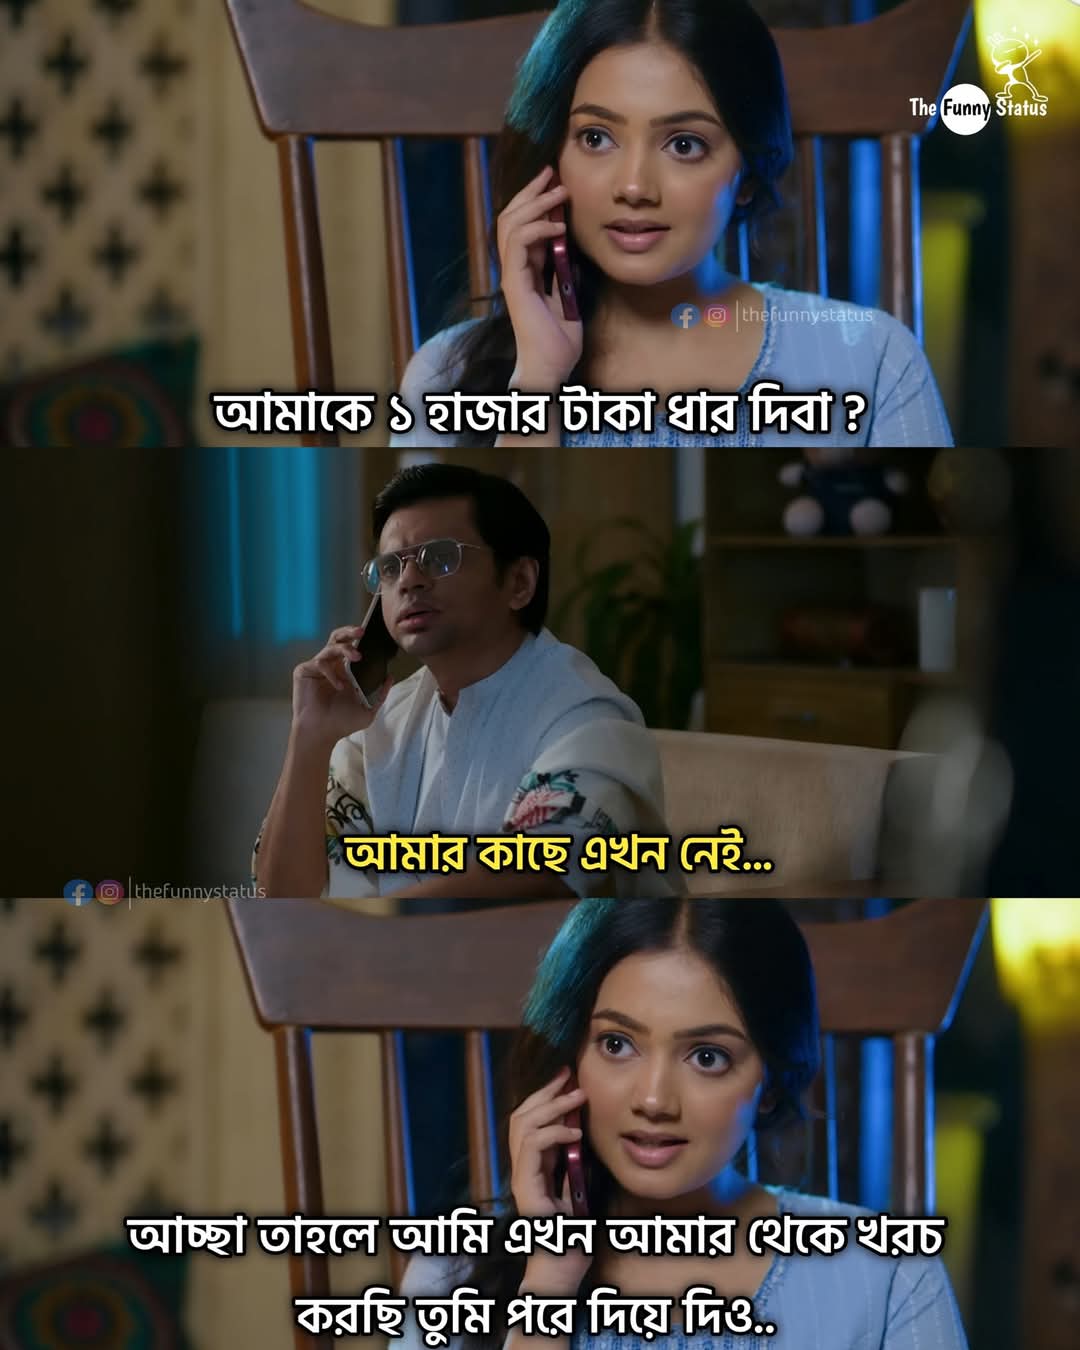
Text: আমাকে ১ হাজার টাকা ধার দিবা?
আমার কাছে এখন নেই...
আচ্ছা তাহলে আমি এখন আমার থেকে খরচ করছি তুমি পরে দিয়ে দিও..
Label: Non Hate